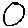
Label: circle